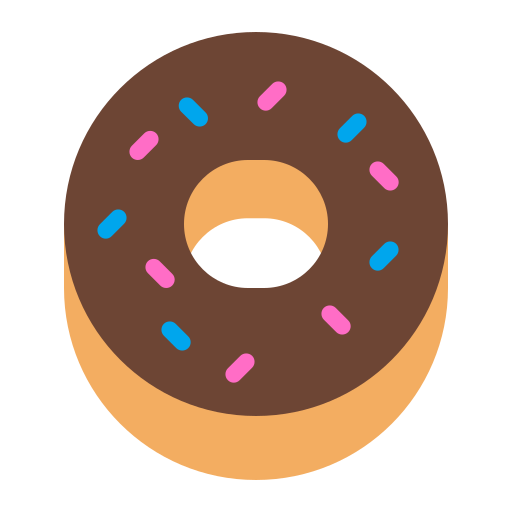
doughnut flat